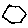
Label: hexagon